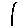
Label: line